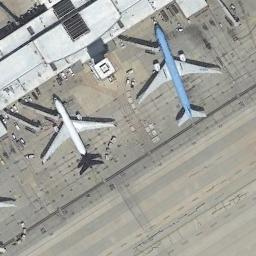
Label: airplane